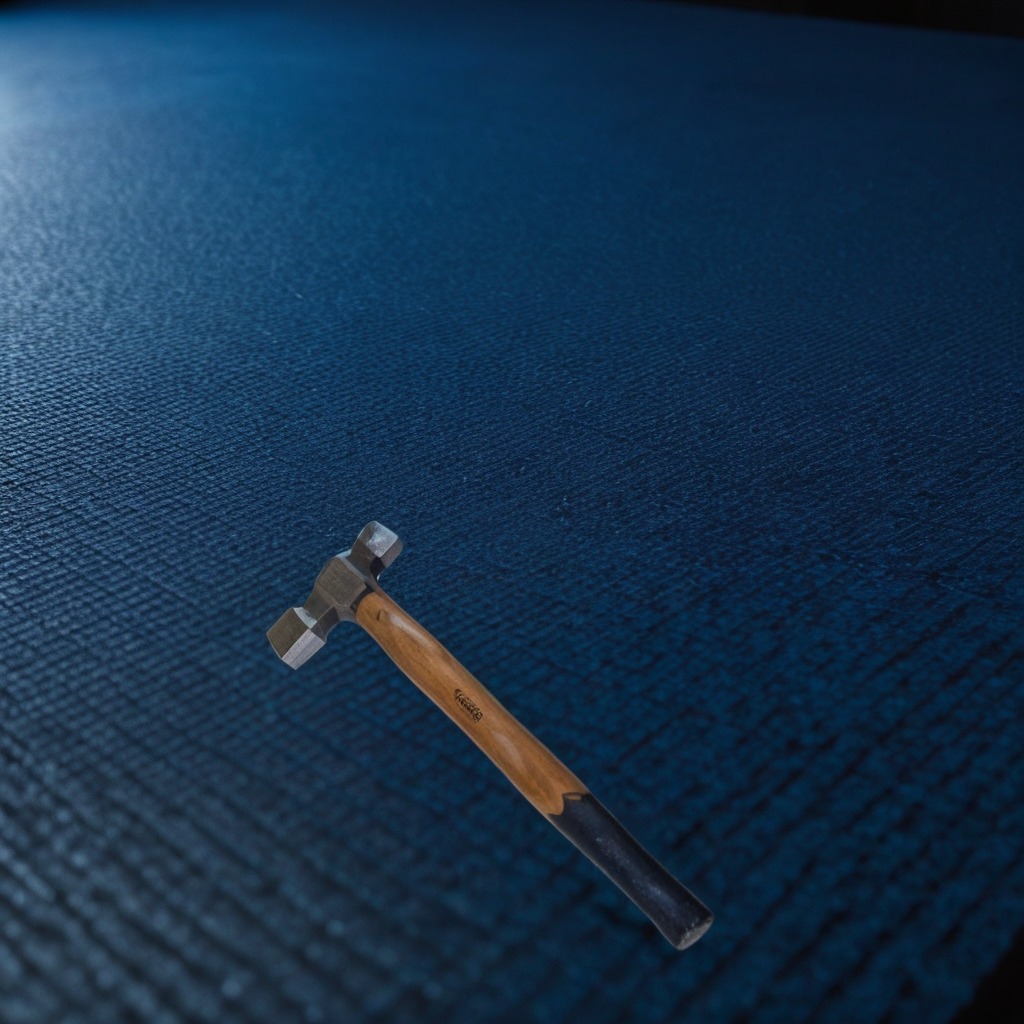
A hammer is lying on a clean granite tabletop covered with a blue rubber mat inside a workshop at night dim ambient light soft shadows worn but beneath the mat